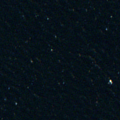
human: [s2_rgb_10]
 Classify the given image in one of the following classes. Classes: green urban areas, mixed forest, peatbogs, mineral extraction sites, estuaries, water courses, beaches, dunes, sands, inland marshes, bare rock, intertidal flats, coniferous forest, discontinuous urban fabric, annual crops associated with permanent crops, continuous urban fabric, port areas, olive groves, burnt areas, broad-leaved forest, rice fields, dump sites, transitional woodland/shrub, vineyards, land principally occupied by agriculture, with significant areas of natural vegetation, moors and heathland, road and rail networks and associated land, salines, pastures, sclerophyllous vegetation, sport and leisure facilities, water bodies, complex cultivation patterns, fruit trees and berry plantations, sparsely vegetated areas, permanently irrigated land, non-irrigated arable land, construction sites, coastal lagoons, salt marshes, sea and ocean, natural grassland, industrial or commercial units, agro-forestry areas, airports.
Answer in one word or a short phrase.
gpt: sea and ocean